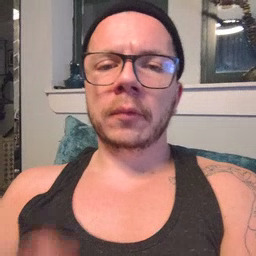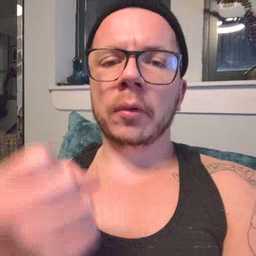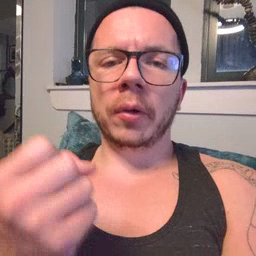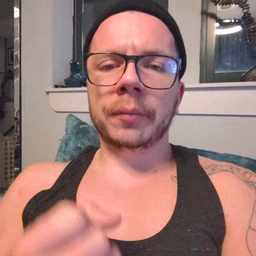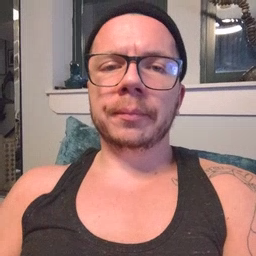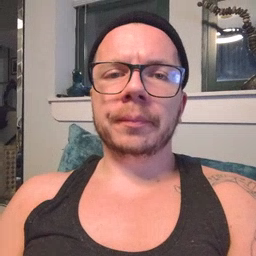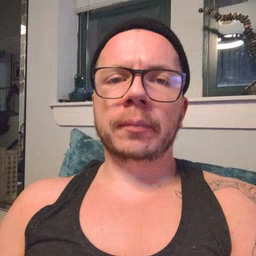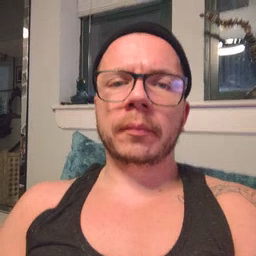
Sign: car